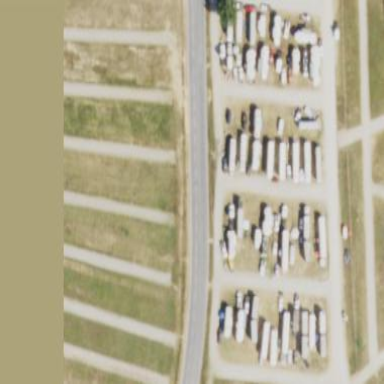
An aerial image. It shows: Caravan site for tourism.